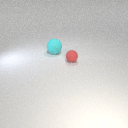
large cyan rubber sphere to the left of small red rubber sphere